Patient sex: M
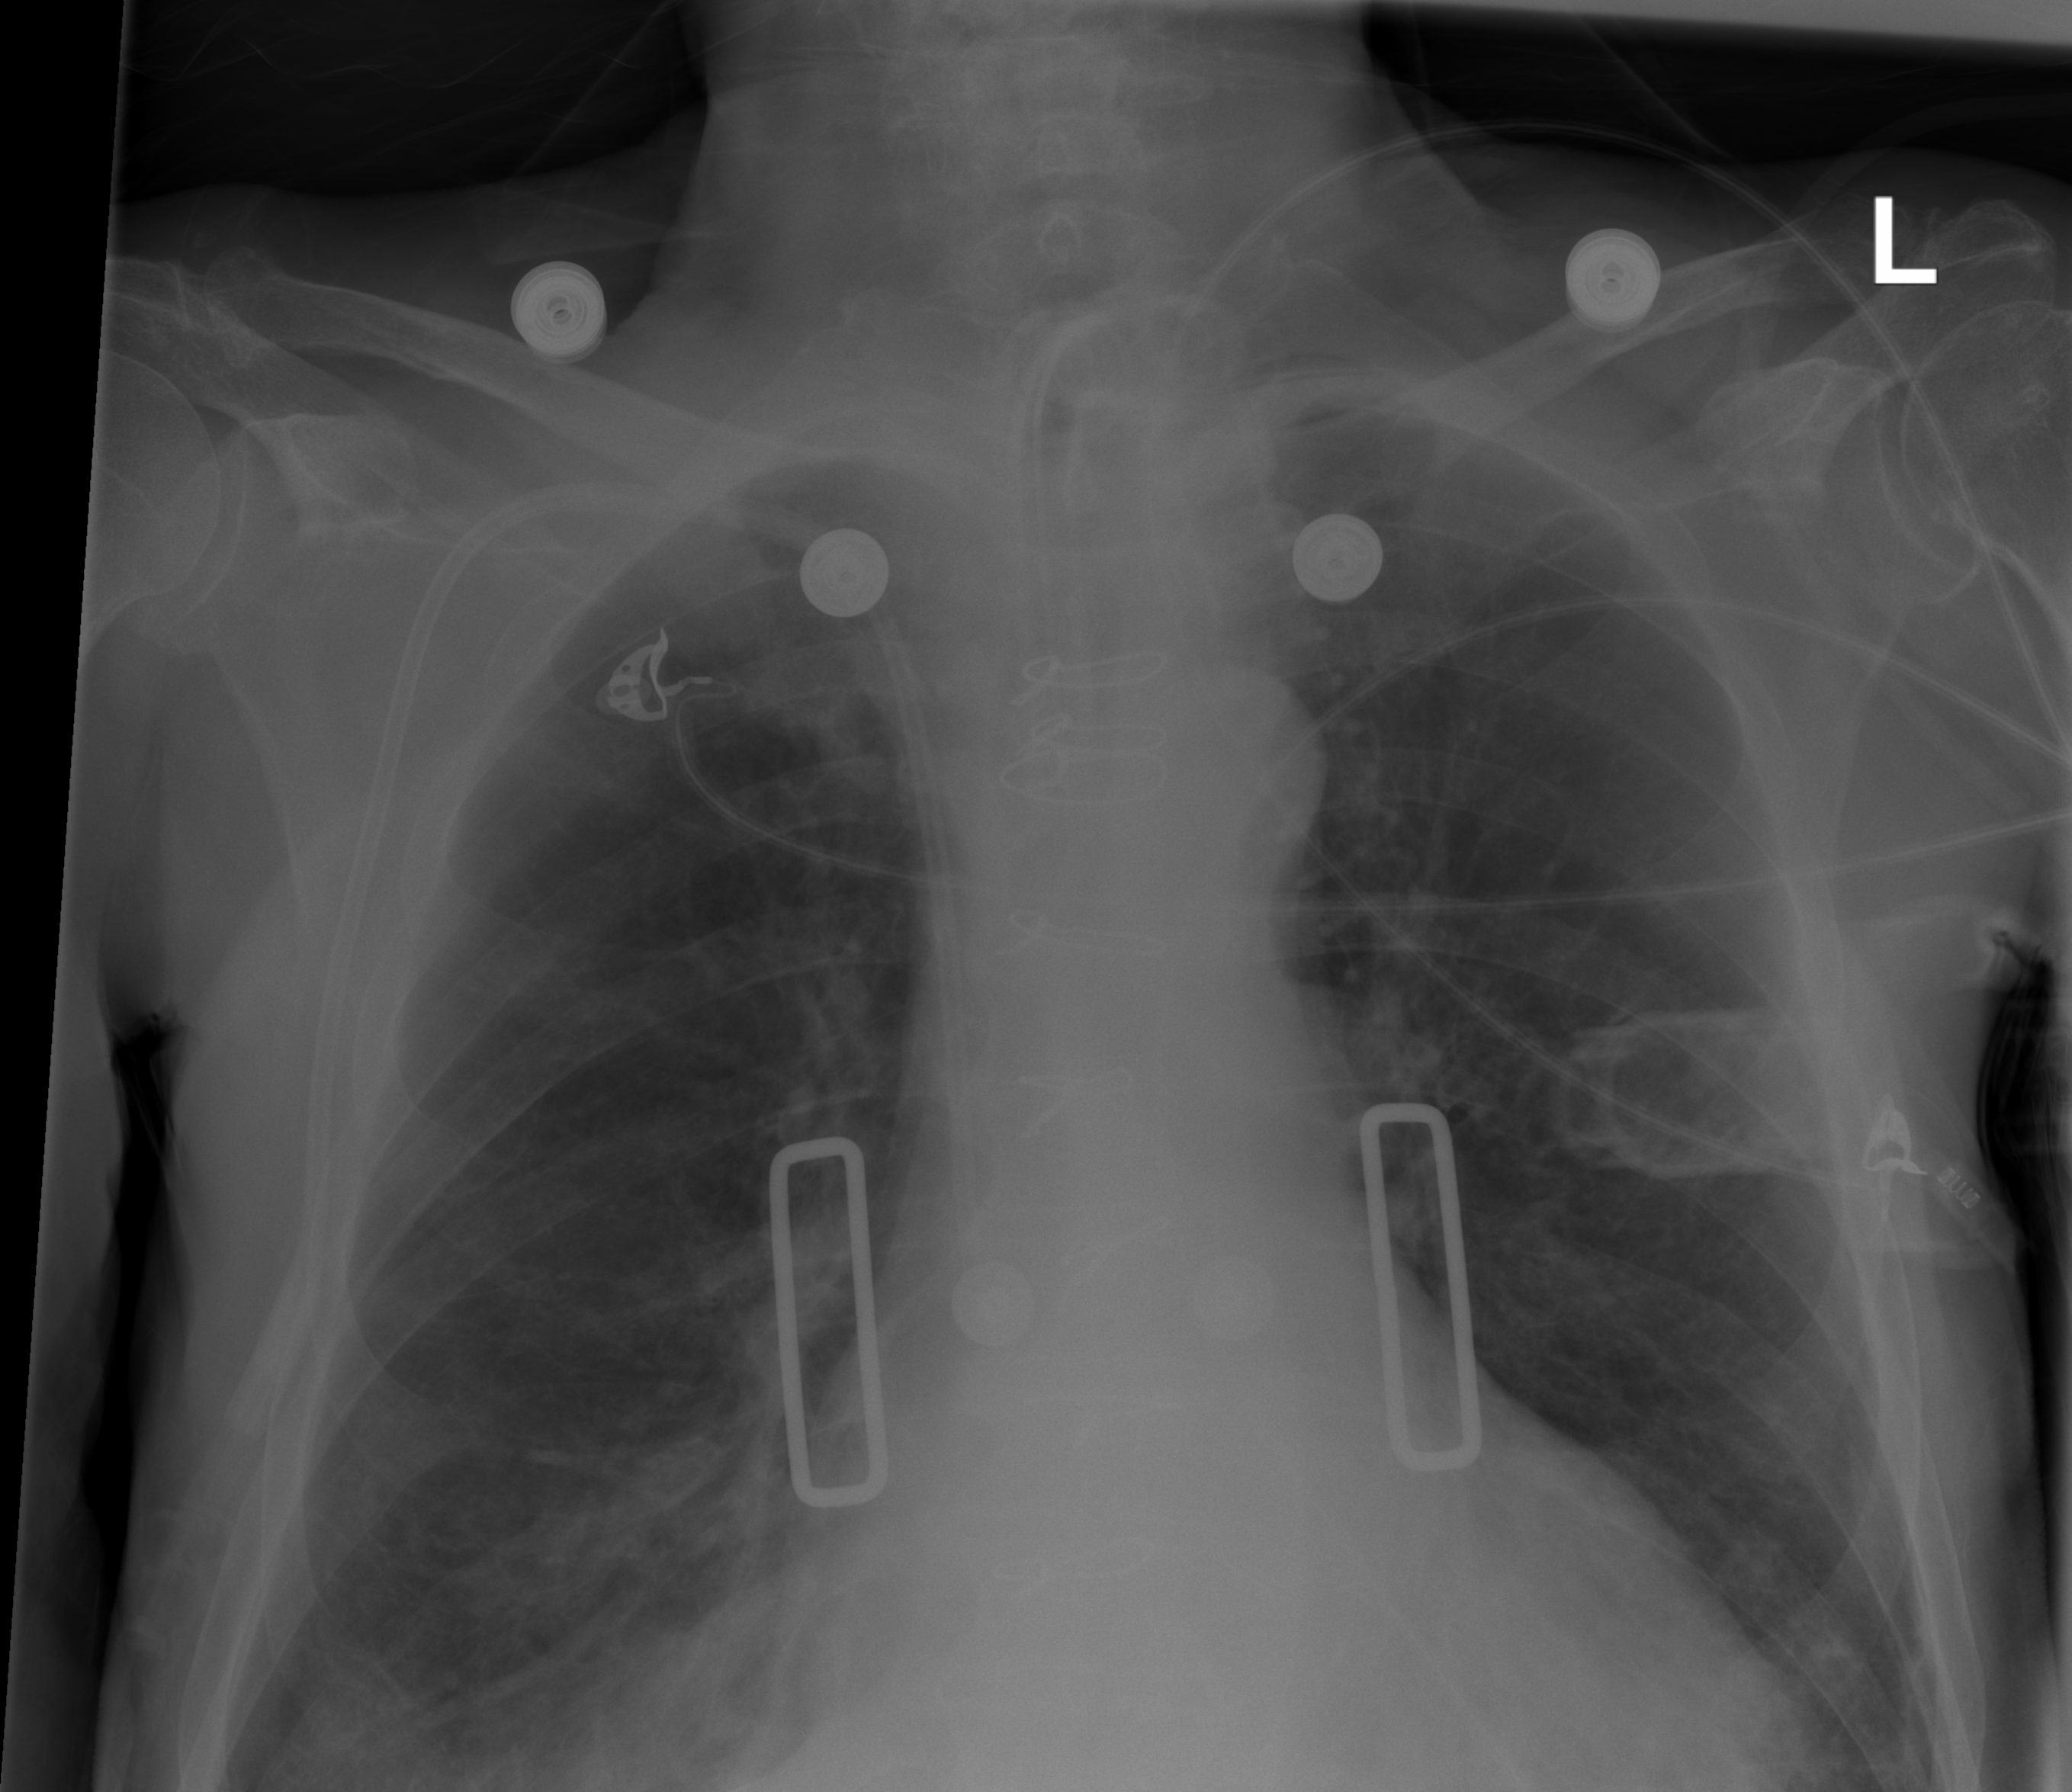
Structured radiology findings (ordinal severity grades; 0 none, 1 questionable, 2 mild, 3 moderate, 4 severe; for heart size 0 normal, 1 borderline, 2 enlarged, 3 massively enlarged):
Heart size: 2
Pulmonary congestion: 0
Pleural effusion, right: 0
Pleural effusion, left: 0
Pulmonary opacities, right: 0
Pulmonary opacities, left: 0
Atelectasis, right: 2
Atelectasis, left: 0